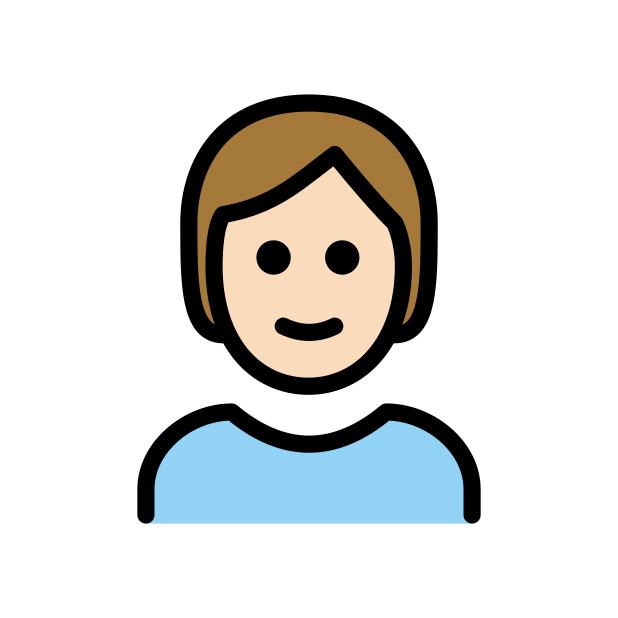
person: light skin tone